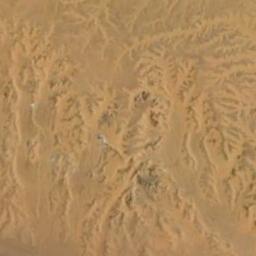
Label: desert